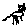
Label: cat